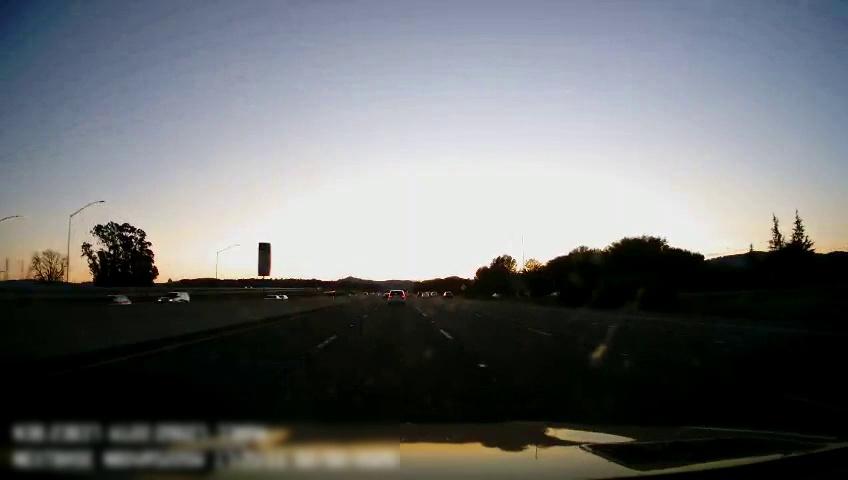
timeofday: Dusk/Dawn/Twilight
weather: Sunny
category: Drivable Space
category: Vehicles | SUV
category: Vehicles | Car
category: Vehicles | Car
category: Vehicles | SUV
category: Vehicles | SUV
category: Lanes | Alternate Lane
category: Lanes | Current Lane
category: Lanes | Current Lane
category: Lanes | Alternate Lane
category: Lanes | Alternate Lane
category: Lanes | Alternate Lane